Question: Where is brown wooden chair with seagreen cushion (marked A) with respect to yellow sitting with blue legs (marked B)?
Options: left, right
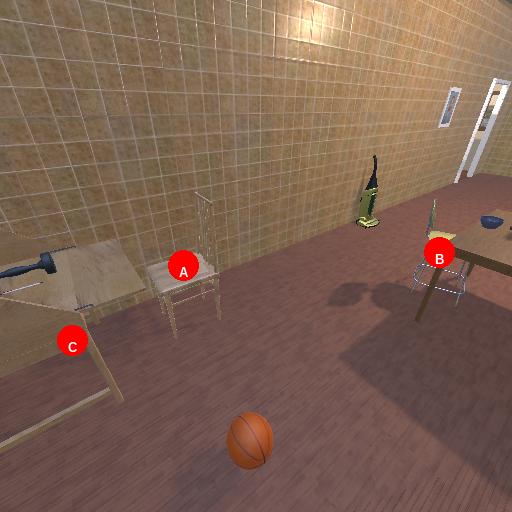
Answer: left